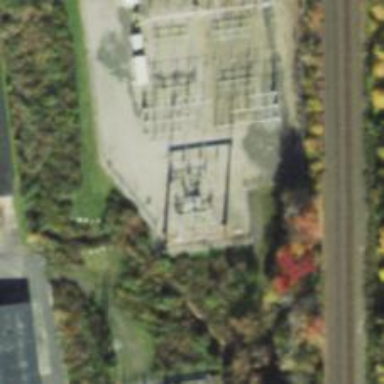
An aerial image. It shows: Switch for power supply.